Interaction volume radius: 5 \u00c5
Interaction volume height: 15 \u00c5
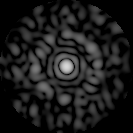
Disorder parameter: 0.8377